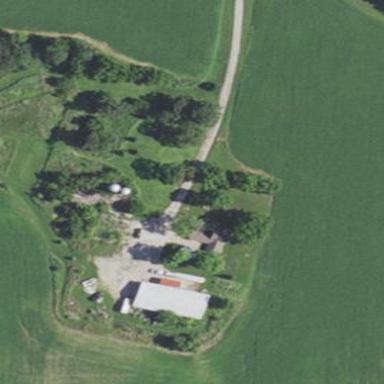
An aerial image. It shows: Farmyard area.